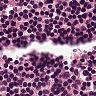
Metastatic tissue present: no